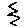
Label: zigzag